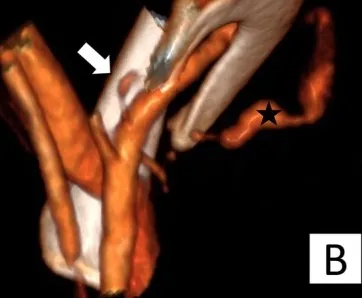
CT scan with contrast medium and Volume rendering of the active bleeding. The volume rendering reconstruction (b) with a back view of the subclavian artery highlights its passage between the clavicle and the first rib. The three-dimensional reconstruction shows also, two vessels arising from the superior side of the artery, the thick white arrow points the thyrocervical trunk while the star indicates the outflow of contrast media.
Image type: radiology (ct)